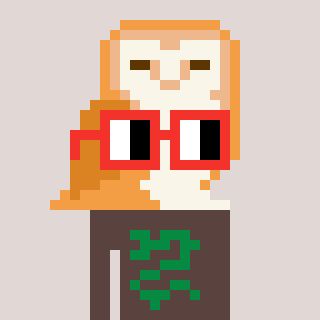
a pixel art character with square red glasses, a owl-shaped head and a darkbrown-colored body on a warm background